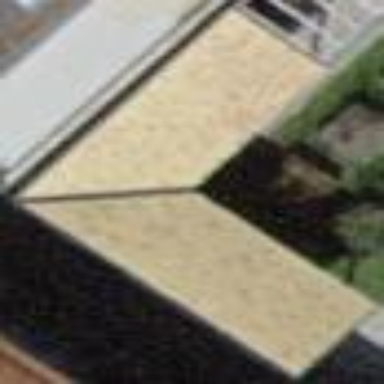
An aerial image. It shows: Shelter in the form of picnic shelter attached to building.